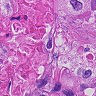
Metastatic tissue present: yes